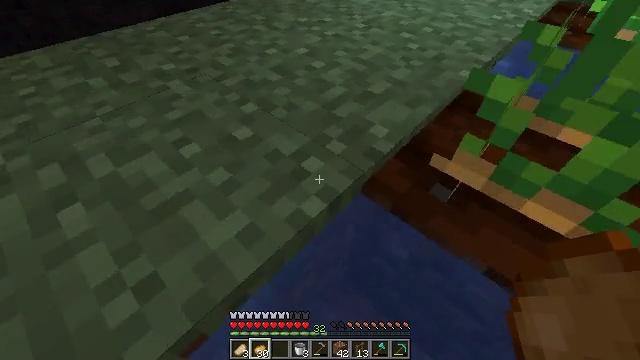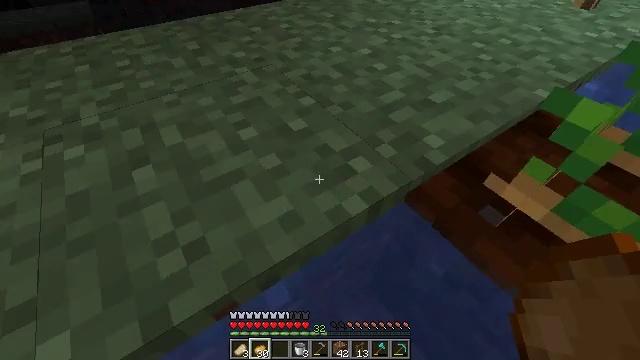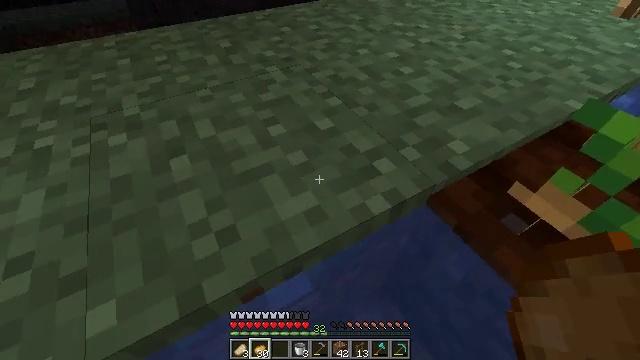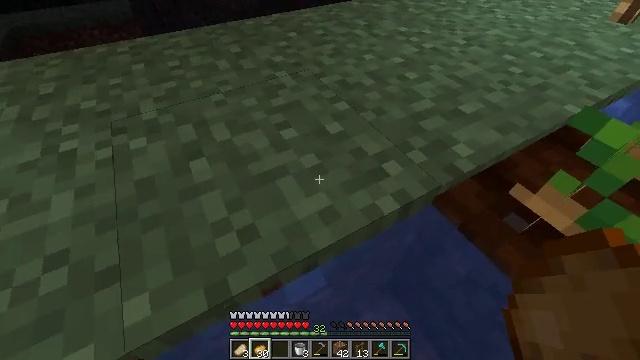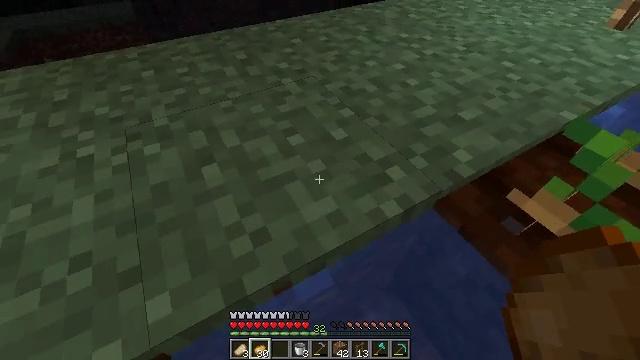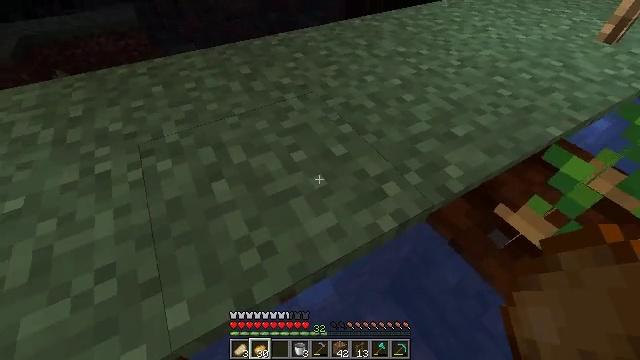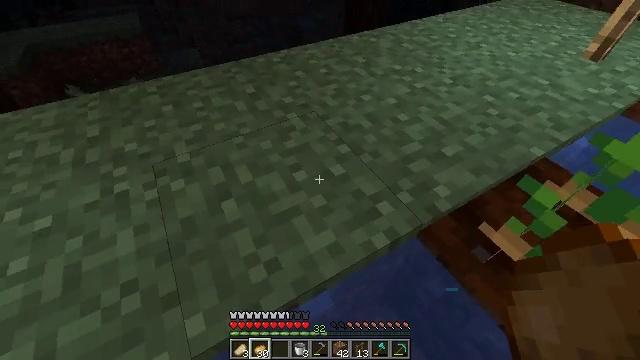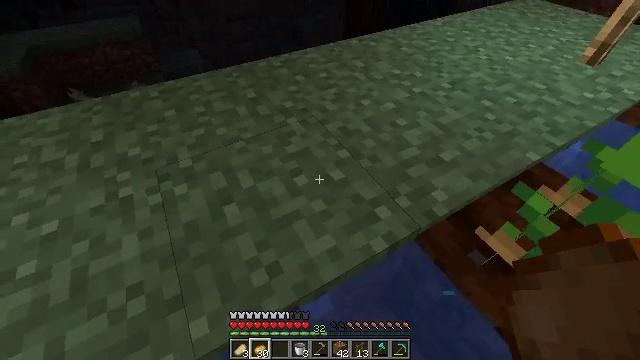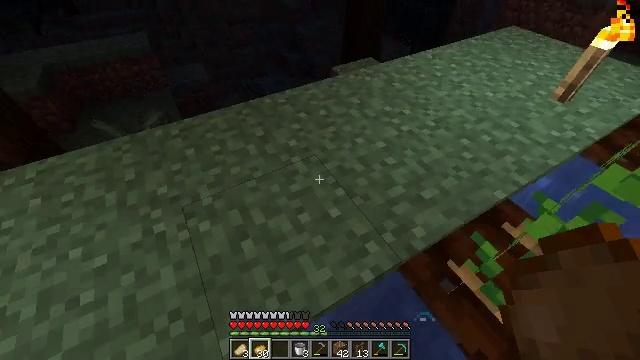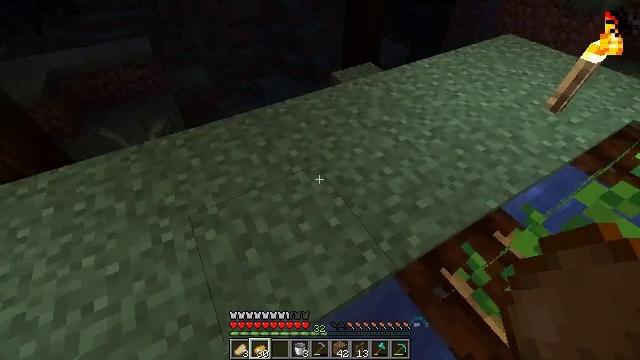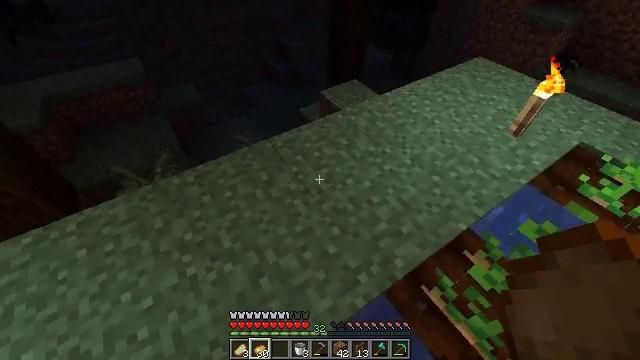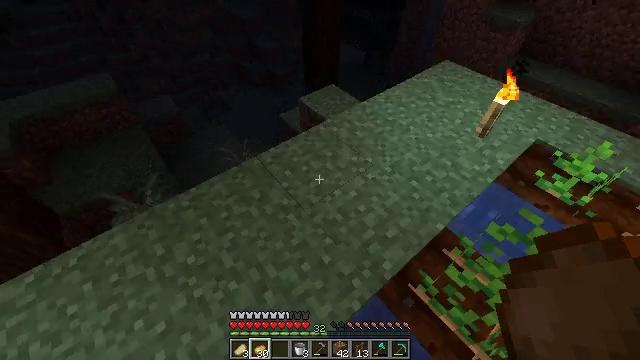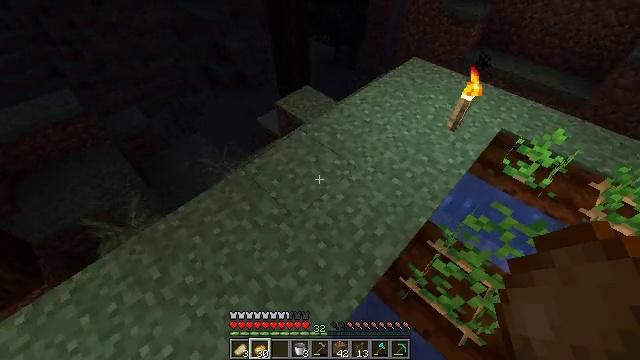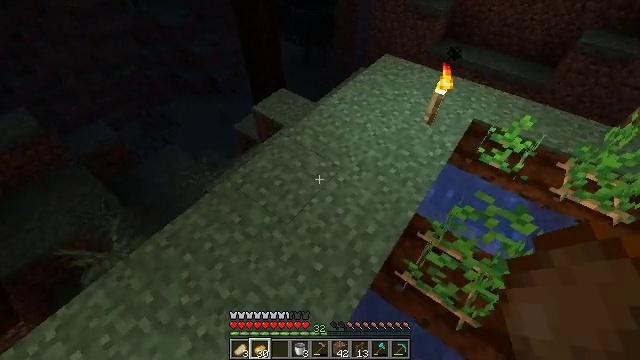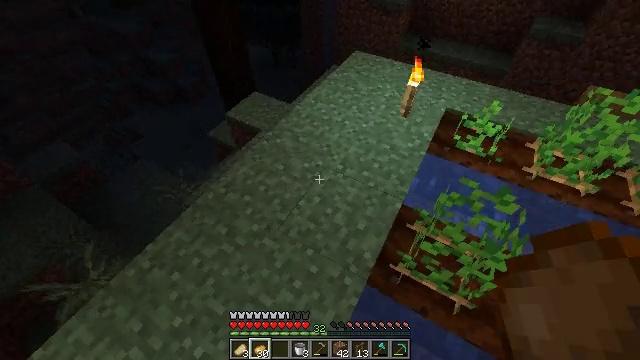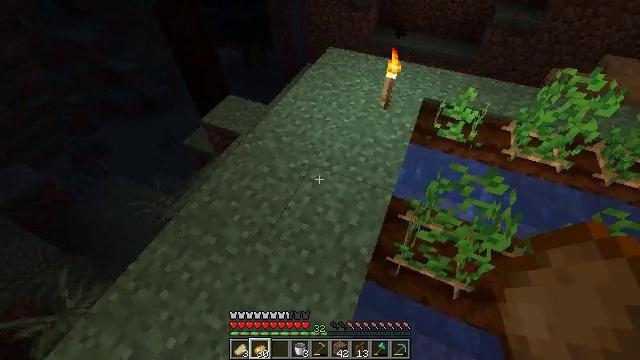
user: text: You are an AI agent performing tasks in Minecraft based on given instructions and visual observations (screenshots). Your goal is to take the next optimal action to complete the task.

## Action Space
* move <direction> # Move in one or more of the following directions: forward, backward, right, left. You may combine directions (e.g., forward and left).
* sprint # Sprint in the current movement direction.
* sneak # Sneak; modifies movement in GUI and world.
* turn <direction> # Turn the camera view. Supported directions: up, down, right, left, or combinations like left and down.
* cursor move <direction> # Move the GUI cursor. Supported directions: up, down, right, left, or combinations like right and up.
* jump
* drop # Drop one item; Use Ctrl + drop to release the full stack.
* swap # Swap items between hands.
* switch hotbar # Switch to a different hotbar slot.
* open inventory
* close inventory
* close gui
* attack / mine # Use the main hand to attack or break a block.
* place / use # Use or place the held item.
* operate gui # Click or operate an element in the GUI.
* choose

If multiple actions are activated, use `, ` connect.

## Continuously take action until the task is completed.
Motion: motion action
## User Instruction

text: Mine potatoes from the farmland.
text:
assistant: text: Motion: move left, turn left
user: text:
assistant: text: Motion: move left, turn left, jump
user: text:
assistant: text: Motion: move left, jump
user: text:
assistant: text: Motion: move forward and move left, jump
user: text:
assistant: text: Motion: move forward and move left, jump
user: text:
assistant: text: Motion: move forward and move left, jump
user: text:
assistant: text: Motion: move forward and move left, jump
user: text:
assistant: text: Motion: move forward and move left, jump
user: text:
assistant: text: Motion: move forward and move left, jump
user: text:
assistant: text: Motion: move forward and move left, turn right, jump
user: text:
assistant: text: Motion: move forward and move left, turn right and down, jump
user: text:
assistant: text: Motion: move forward and move left, turn right and down, jump
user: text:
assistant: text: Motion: move forward and move left, turn right, jump
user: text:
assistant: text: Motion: move forward and move left, turn right, jump
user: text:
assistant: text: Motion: move forward and move left, turn right, jump
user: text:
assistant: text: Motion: move forward and move left, turn right, jump
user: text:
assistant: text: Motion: move forward and move left, turn right
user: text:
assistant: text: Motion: move forward and move left, turn right and up
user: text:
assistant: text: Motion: turn right and up
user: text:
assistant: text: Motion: turn right
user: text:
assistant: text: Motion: turn right
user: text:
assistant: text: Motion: no_op
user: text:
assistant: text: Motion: no_op
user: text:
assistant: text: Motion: move forward
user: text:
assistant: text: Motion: move forward, turn right
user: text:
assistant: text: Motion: move forward and move left, turn right
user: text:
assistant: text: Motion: move forward and move left, turn right
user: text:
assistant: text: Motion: move forward and move left, turn right
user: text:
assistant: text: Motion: move forward and move left, turn right
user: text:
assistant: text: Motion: move forward and move left, turn right